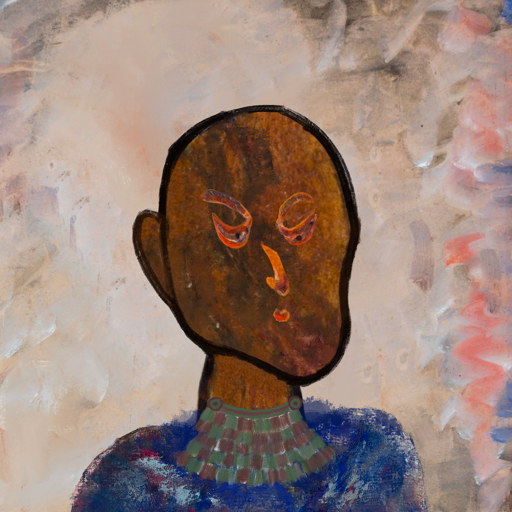
Background: Roy_Bahadur, Head And Neck Side: Mosgoul, Face Side: Hypocrite, Bust: Irani, Hair Side: Blank, Head Accessory: Blank, Second Necklace: After_Raid, Necklace: Blank, Baby: Blank